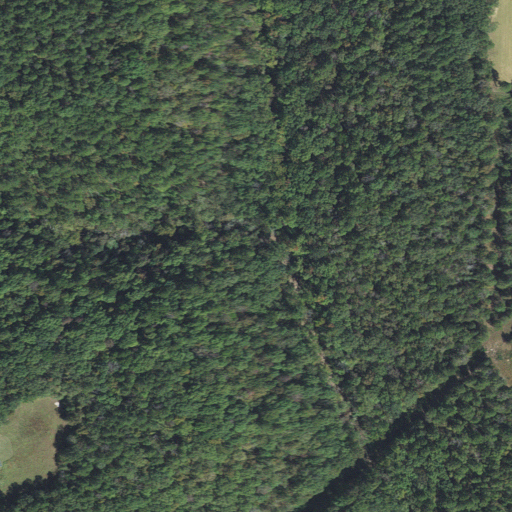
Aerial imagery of valley in Arkansas named White Oak Hollow containing mixed forest, deciduous forest, evergreen forest, and pasture